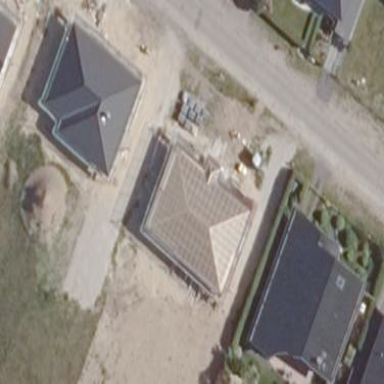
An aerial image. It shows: Building with hipped roof.